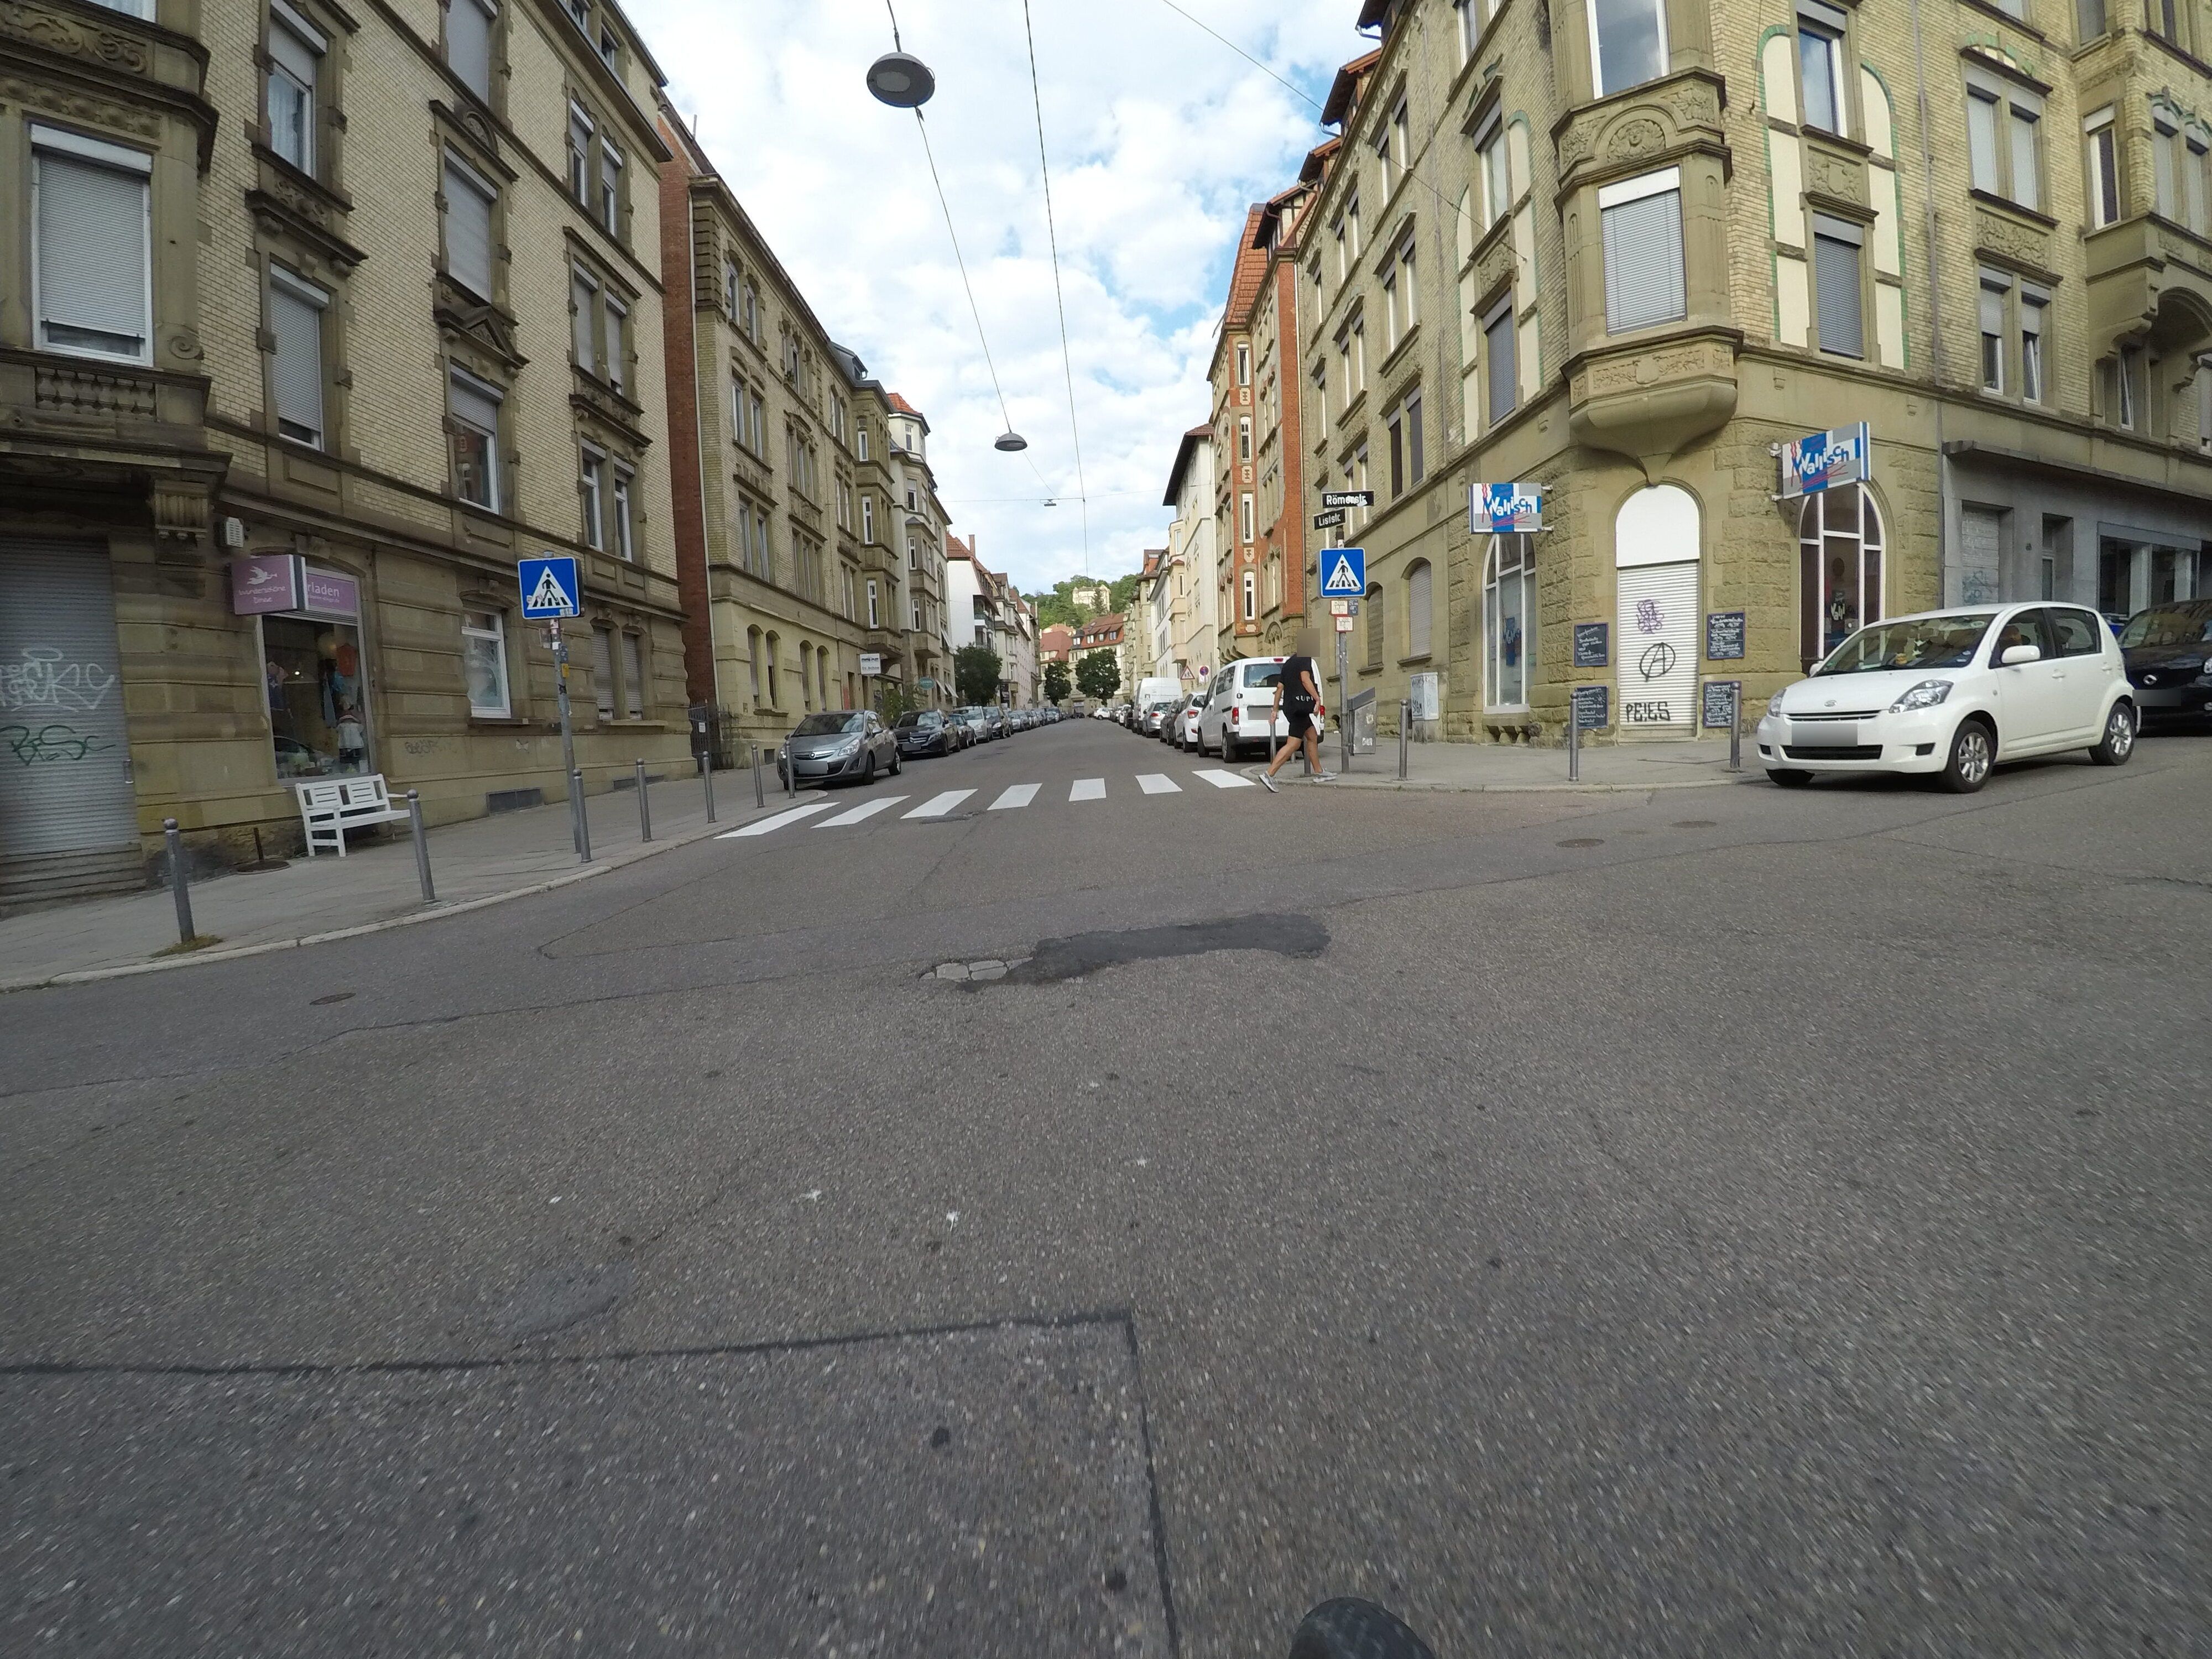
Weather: cloudy
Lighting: day
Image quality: good
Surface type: walking surface
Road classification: residential
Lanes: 2
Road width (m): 8
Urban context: urban centre
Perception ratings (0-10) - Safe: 3.22, Lively: 9.01, Beautiful: 3.96, Boring: 1.72, Depressing: 5.8, Wealthy: 9.48